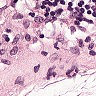
Metastatic tissue present: no